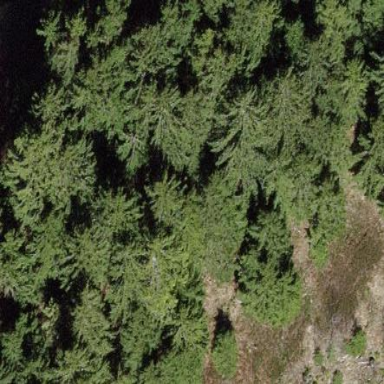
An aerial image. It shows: Forest area.